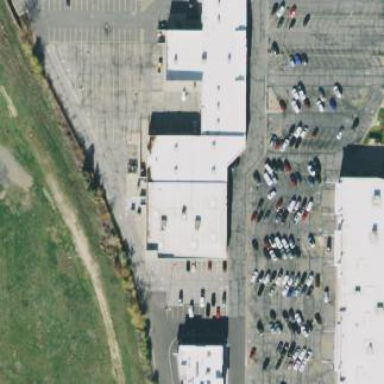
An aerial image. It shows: Building.